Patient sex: F
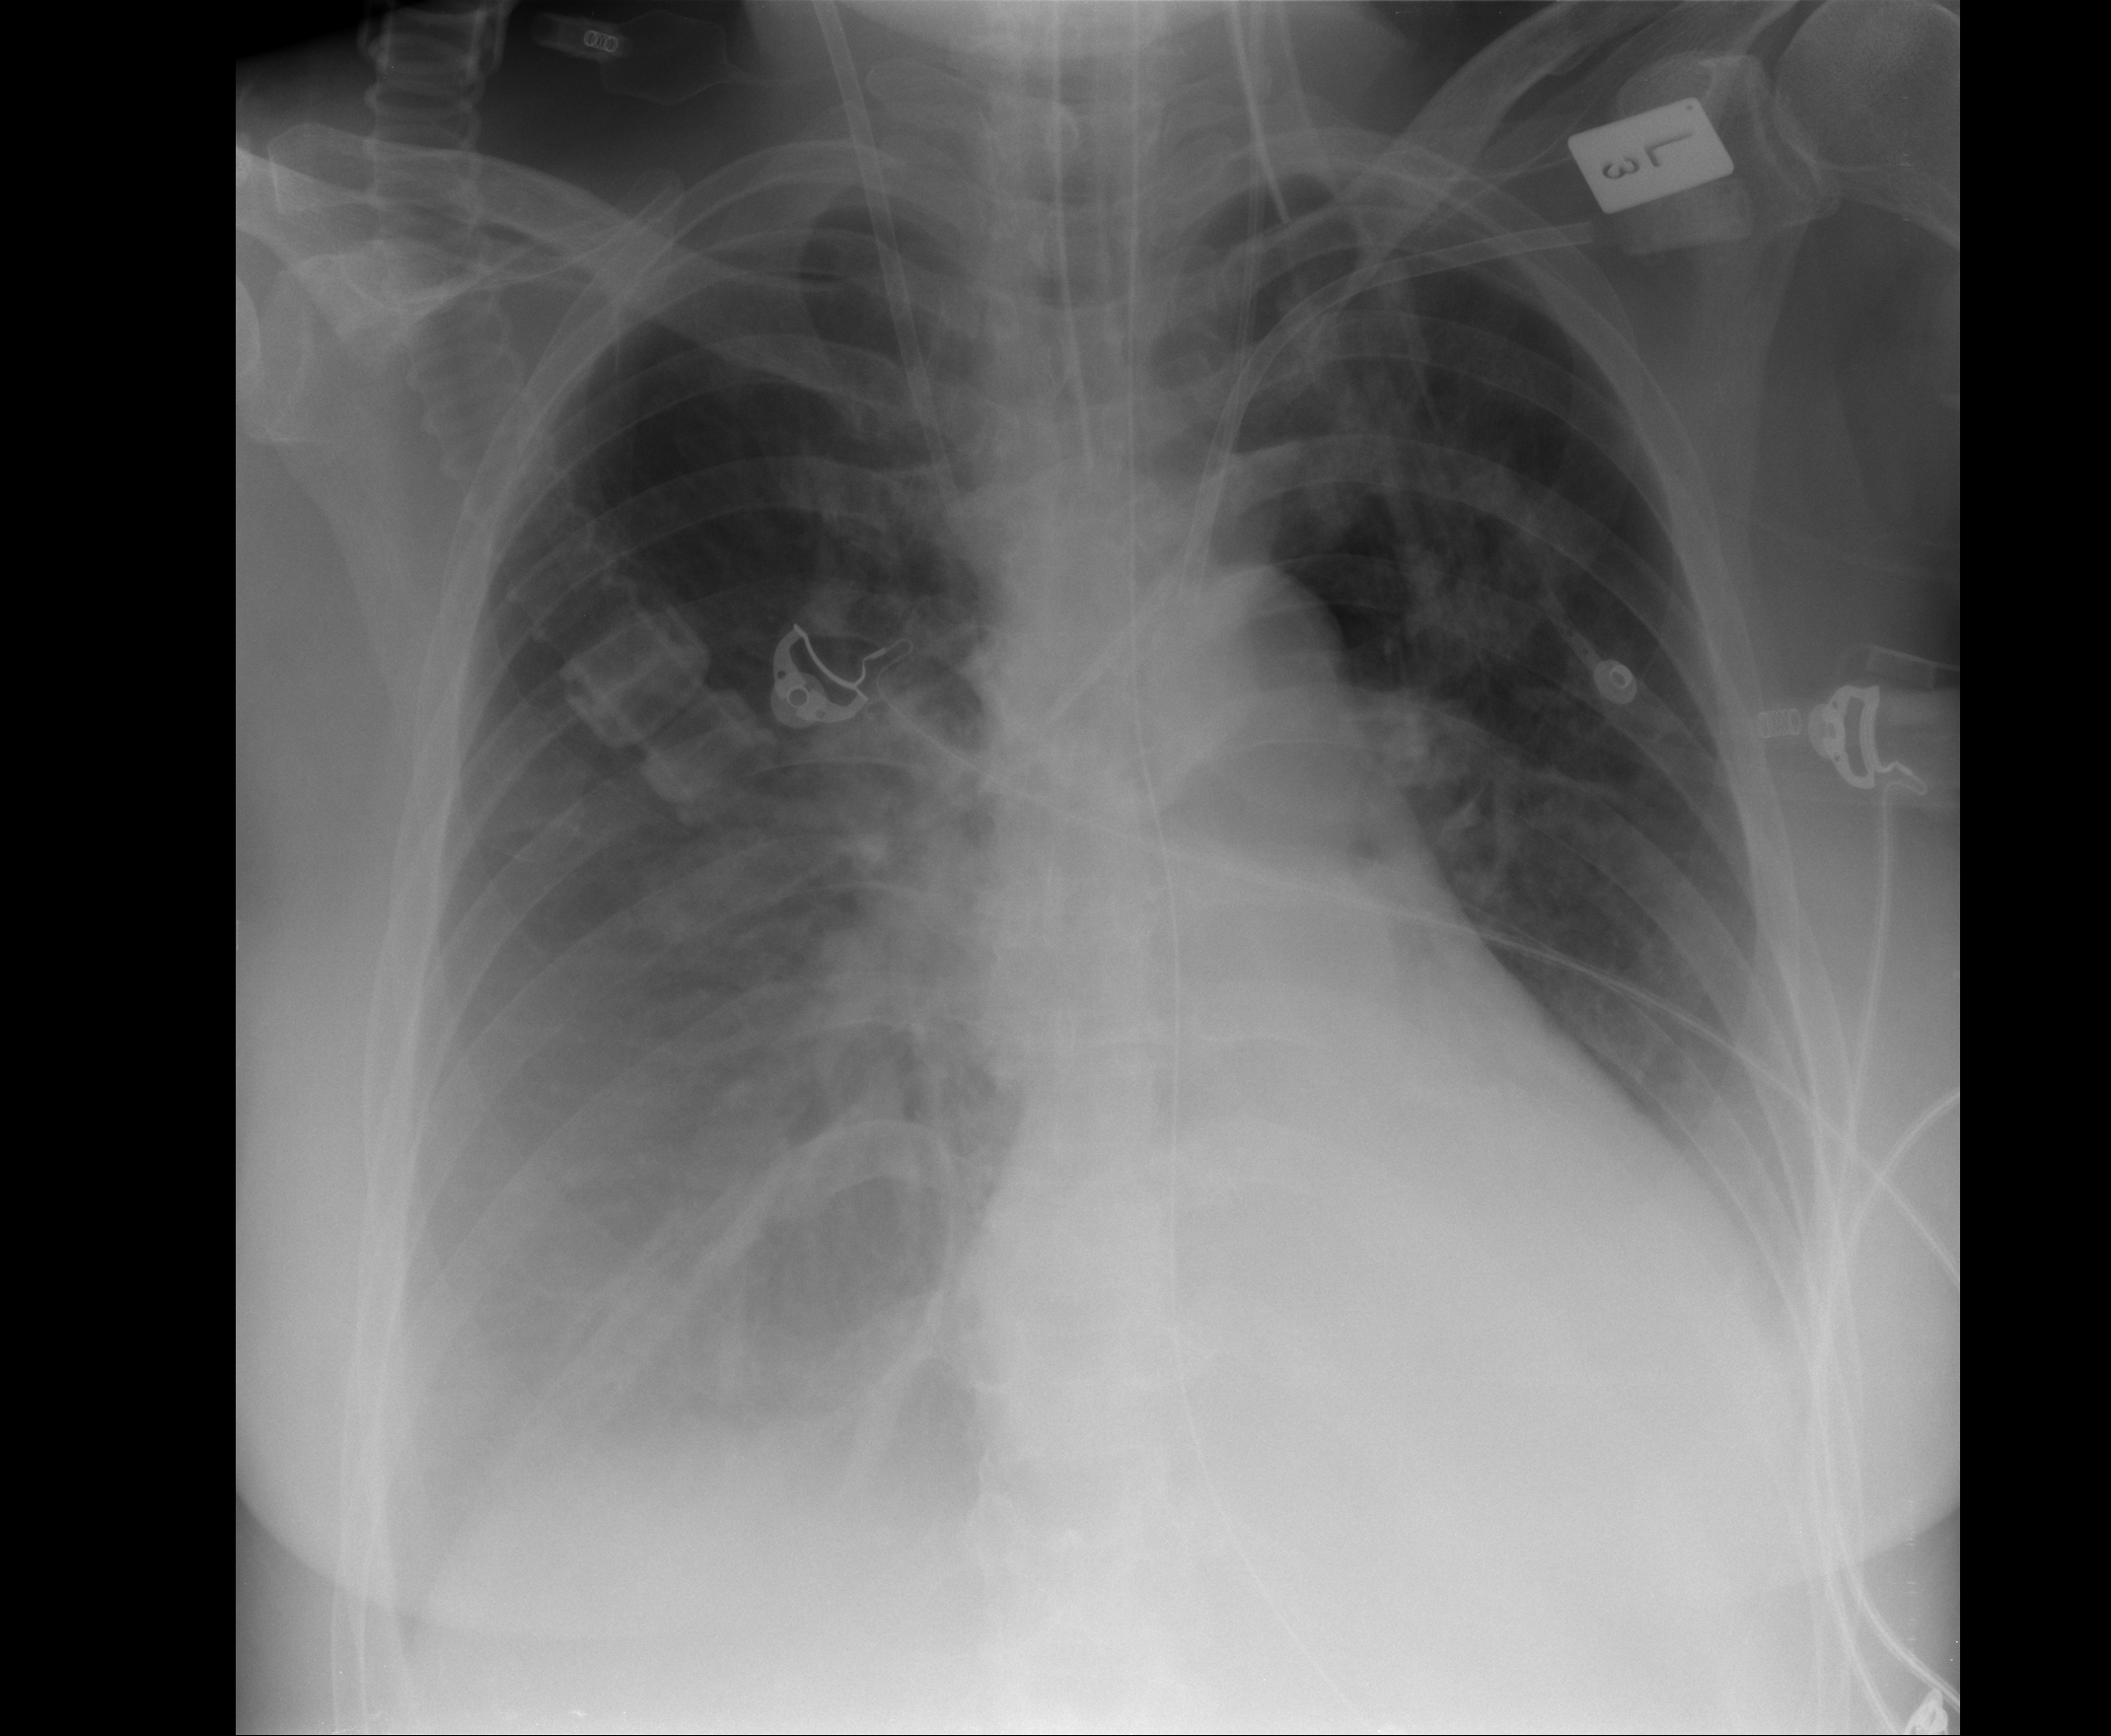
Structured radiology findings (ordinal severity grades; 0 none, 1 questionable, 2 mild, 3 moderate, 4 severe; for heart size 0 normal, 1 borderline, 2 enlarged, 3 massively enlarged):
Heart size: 2
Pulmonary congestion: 1
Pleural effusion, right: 3
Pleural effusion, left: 2
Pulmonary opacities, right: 0
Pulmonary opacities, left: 0
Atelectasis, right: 2
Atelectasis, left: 2